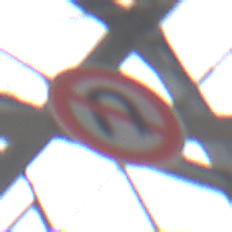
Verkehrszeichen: VerbotWenden
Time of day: Midday
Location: Roofed (Special)
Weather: Overcast
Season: NotSpecified
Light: Natural